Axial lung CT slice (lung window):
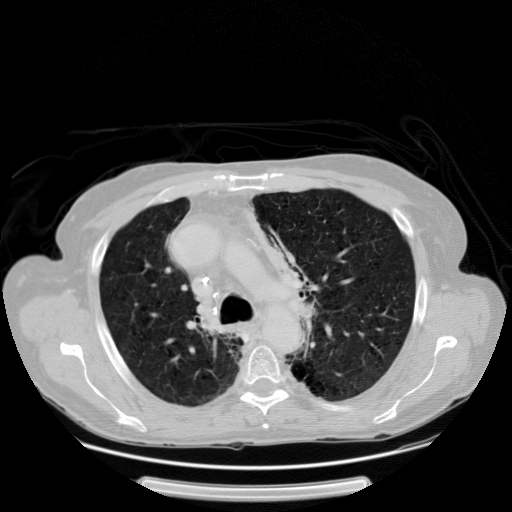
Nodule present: no